Aerial crown-view tile of a tropical tree (Barro Colorado Island, Panama), acquired 20240918:
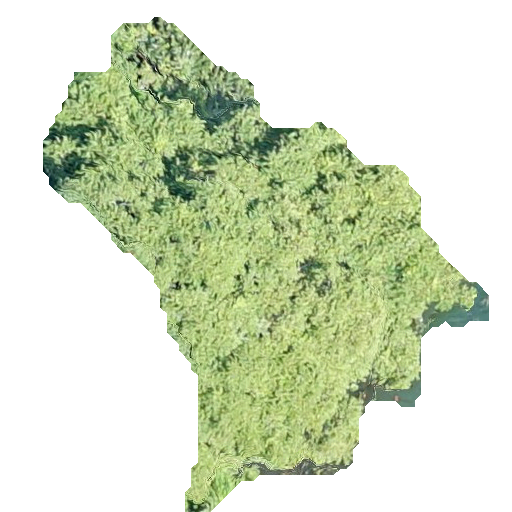
Species: Spondias mombin
GBIF accepted scientific name: Spondias mombin
Crown area: 169.99 m²